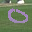
Label: 0